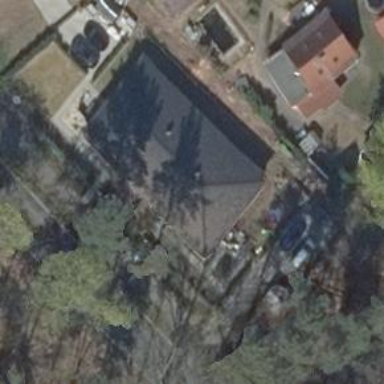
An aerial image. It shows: Hipped roof semi-detached house.